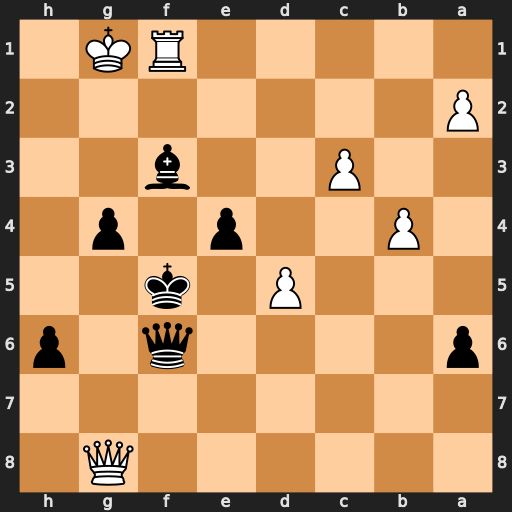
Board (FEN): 6Q1/8/p4q1p/3P1k2/1P2p1p1/2P2b2/P7/5RK1
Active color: b
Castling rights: -
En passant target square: -
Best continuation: Qb6+ Rf2 e3 Rxf3+ gxf3